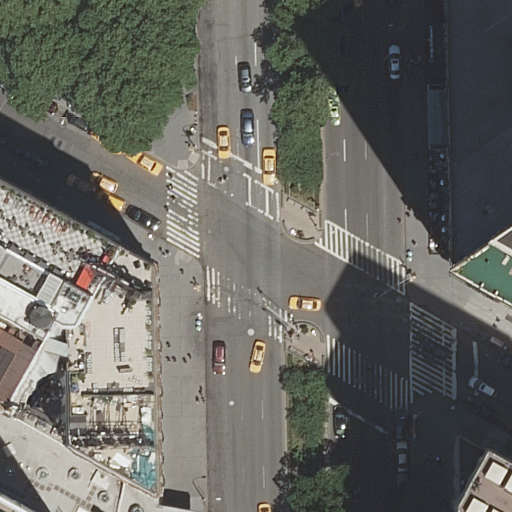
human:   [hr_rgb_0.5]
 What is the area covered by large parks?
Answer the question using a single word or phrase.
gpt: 1220m2

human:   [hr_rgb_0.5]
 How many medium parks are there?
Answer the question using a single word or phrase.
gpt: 0

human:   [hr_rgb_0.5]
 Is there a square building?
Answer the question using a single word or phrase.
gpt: no

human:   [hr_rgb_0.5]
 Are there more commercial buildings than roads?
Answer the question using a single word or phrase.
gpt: no

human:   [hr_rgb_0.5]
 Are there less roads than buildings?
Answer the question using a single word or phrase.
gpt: no

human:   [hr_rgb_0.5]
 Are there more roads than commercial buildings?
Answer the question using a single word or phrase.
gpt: yes

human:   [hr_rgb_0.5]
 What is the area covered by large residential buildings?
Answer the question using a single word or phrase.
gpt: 1314m2

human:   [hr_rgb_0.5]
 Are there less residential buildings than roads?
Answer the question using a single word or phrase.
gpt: yes

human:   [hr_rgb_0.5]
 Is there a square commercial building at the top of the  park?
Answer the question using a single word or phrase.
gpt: no

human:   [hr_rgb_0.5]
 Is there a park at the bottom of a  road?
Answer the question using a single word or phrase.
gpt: no

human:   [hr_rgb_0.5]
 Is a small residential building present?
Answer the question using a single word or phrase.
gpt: no

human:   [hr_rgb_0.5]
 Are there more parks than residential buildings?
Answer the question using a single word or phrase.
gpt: no

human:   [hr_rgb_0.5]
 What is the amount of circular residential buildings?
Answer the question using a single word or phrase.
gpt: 0

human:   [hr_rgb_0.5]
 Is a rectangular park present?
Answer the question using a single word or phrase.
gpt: yes

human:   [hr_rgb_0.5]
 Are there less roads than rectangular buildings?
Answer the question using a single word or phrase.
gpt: no

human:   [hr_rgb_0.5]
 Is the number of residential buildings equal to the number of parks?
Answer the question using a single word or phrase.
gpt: no

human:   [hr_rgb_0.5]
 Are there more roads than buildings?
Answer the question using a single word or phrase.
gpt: yes

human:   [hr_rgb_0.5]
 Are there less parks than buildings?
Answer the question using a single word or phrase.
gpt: yes

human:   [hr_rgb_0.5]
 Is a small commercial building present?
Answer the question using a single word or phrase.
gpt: no

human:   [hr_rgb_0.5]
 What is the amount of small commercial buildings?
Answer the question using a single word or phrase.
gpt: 0

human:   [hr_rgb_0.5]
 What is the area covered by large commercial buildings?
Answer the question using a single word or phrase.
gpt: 0m2

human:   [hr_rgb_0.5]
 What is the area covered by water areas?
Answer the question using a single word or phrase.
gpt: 0m2

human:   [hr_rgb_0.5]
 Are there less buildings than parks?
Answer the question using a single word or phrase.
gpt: no

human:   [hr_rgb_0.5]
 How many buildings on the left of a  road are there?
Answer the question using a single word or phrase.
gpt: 2

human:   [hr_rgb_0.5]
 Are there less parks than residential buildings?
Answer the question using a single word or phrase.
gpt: yes

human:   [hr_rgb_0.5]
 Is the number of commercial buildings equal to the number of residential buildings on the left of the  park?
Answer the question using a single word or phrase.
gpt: yes

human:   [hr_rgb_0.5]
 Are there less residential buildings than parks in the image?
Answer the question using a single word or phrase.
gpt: no

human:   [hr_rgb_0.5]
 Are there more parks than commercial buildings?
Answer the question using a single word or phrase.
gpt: yes

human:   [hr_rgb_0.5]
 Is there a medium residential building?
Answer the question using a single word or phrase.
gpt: yes

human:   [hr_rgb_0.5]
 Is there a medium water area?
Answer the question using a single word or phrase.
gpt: no

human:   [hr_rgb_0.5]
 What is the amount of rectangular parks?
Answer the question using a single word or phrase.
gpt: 1

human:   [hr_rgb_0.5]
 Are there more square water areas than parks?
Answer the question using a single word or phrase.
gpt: no

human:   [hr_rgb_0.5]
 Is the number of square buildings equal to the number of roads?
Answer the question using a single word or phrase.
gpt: no

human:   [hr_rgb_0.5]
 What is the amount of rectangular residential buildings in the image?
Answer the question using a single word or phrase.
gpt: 3

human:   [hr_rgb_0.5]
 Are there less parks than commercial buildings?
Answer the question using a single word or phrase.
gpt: no

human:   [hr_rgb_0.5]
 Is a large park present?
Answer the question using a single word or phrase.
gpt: yes